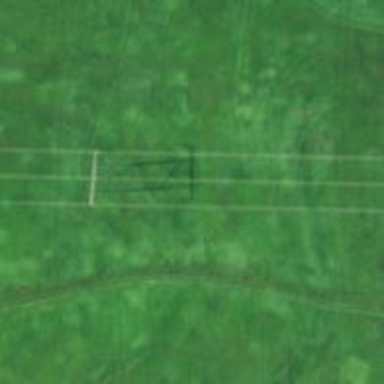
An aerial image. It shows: Power tower.